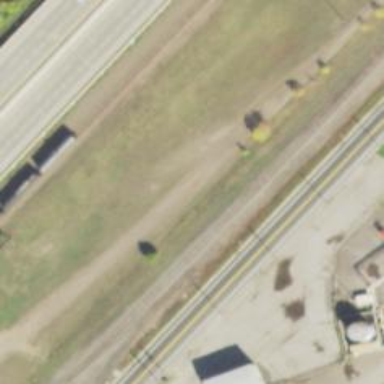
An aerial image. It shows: Abandoned railway.